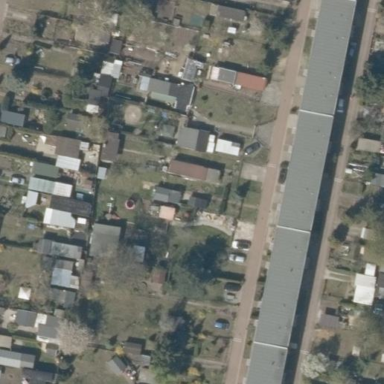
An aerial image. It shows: Area designated for allotments.